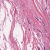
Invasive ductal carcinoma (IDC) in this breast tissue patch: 0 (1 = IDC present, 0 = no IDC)